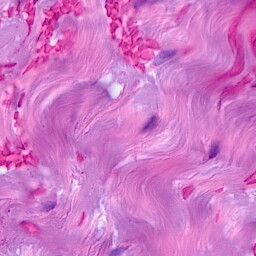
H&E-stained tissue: Breast